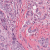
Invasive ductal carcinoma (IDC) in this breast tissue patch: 1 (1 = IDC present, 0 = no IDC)